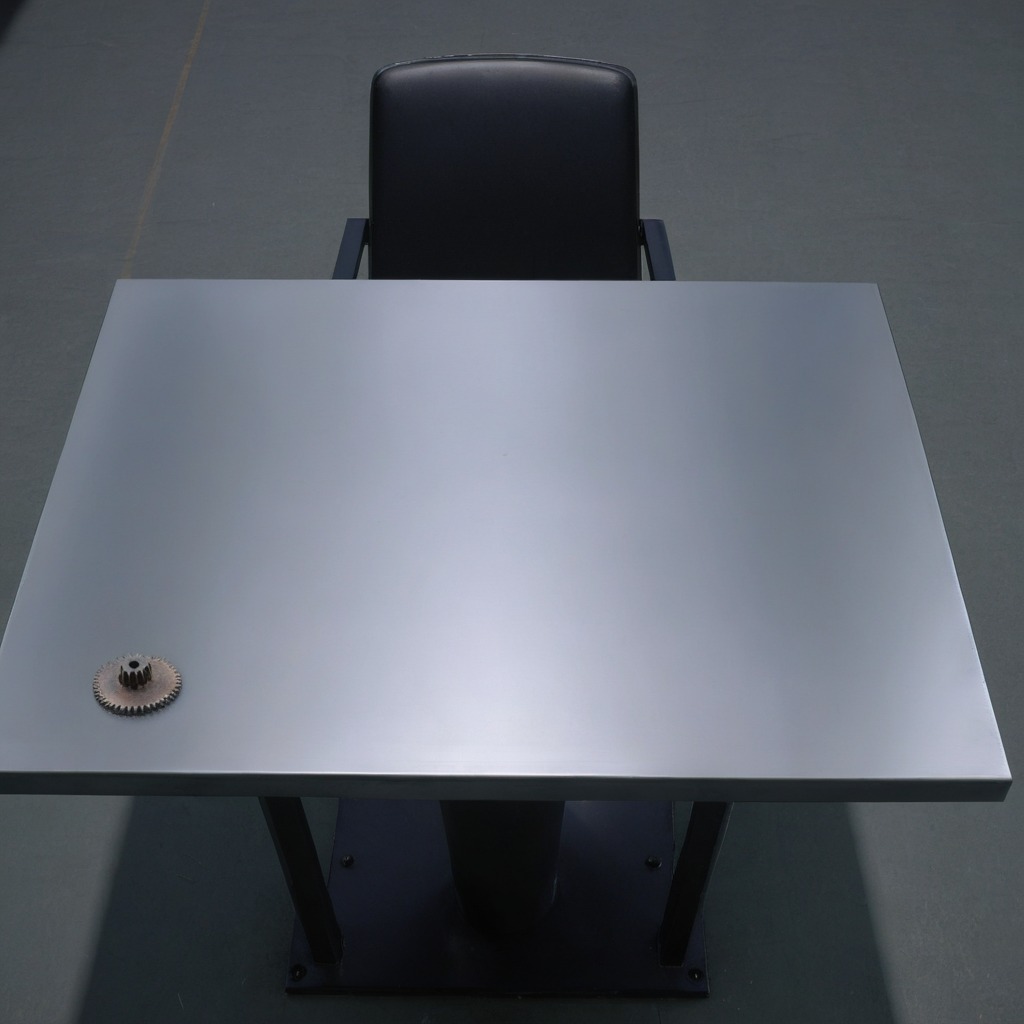
A steel gear with teeth is lying on the clean empty table in a basement in the evening.